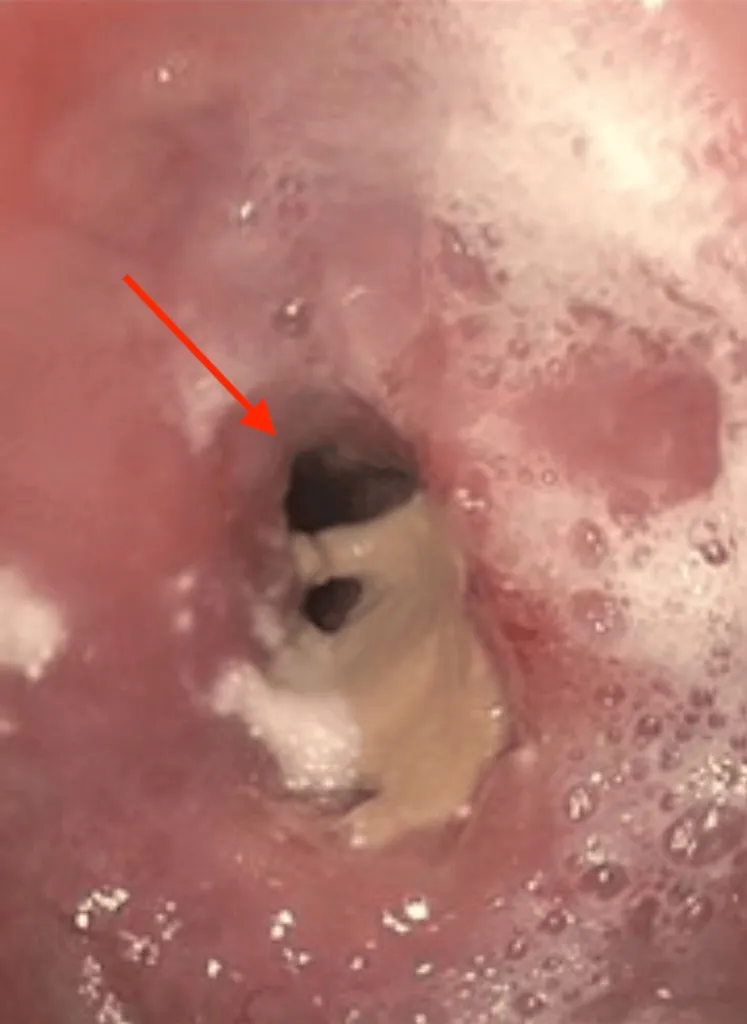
Esophagogastroduodenoscopy showing esophageal ulcerated stenosis (demonstrated by the red arrow) in the mid-esophagus.
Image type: endoscopy (gi_endoscopy)